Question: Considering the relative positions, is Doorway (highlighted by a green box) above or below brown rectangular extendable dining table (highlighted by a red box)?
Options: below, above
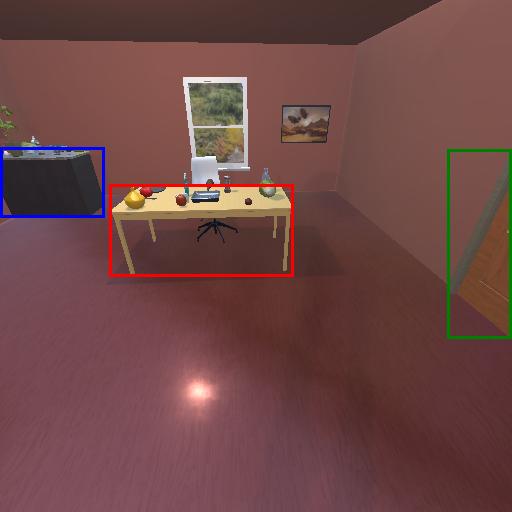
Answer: below